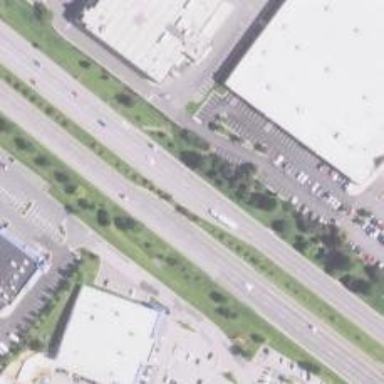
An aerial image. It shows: This image shows trunk highway that functions as expressway.